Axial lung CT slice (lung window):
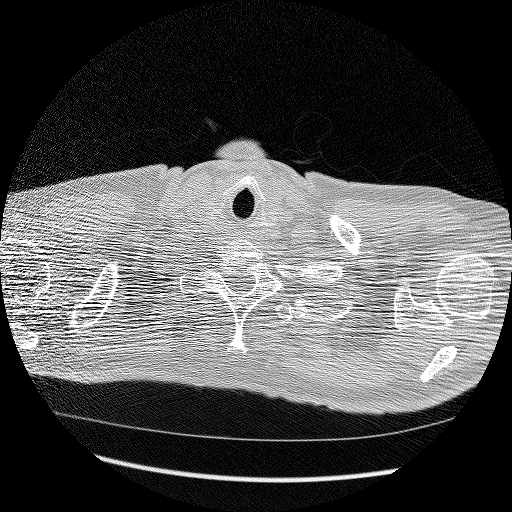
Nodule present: no